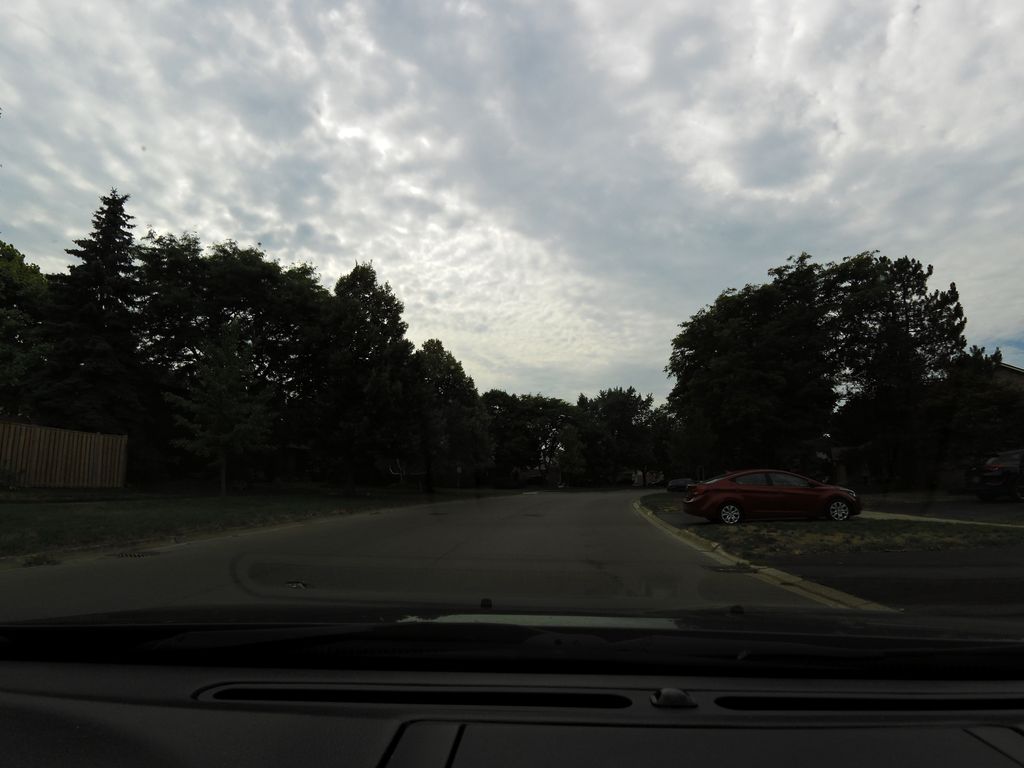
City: hamilton